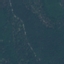
Land use / land cover: Forest